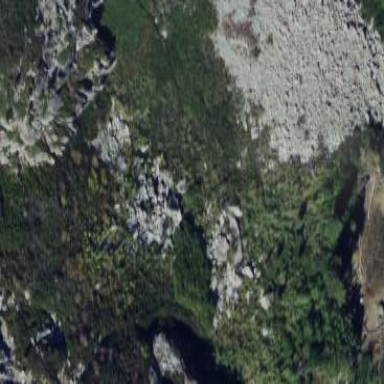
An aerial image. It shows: Natural scree.